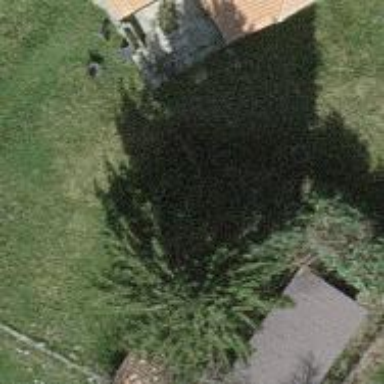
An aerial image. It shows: Evergreen tree with needle-leaved leaves.